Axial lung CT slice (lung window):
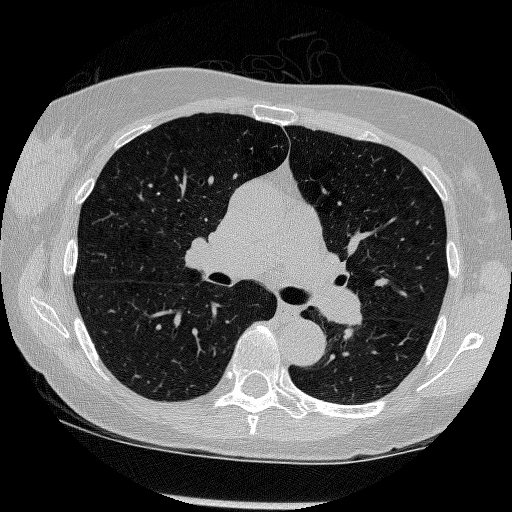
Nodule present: no